Question: I get my camera parameters using 'calibrateCamera()' and now I have cameraMatrix, distCoeffs, rotationMatrix, transformMatrix.
With these matrices I can build the Projection Matrix and convert 3D object points in the space into 2D image points.
Some thing like this:

But what I want is the reverse of this projection. I want to convert these 2D points back into 3D space. I know I'll lost some information, but all of my original points were in a same plan.
Please help me to build a similar matrix by using camera parameters for this convertion.
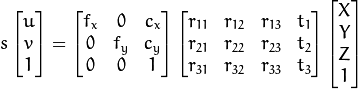
Answer: From a set of projected 2D point you cannot get back the original 3D points, but the rays that join the 3D points and their projections in the image plane. So, you lose the depth of the 3D points; it is to say, you know the orientation but you don't have the distance from the camera to the 3D points.
You will have to make up the depth of the 3D points. Their planar condition allows you to make some constraints in their relative positions, but it is not enough to retrieve their original depth.
For example, you can set the depth of 3 non-collinear points to create a plane in the 3D space. The depth of the other 2D points will be given by the intersection of those rays with this new plane.
If you know the normal vector to the plane that originated the 3D points, you could do something similar just by setting the depth of a single 2D point and computing the others accordingly. Only if you have, in addition, the distance from that plane to the origin (to the camera), you can retrieve the real depth of your 3D points.